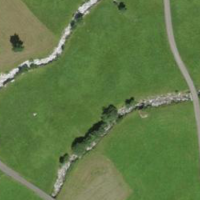
EUNIS habitat code: 24
Species observed at this site:
Sambucus racemosa